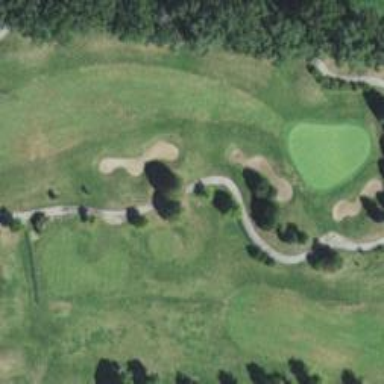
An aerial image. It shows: Service road with high-quality grade1 tracktype. It resembles golf cart path.